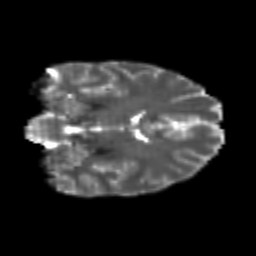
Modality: T2w
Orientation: coronal
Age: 21
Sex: female
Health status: healthy
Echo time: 0.074 s